Как показано на рисунке, теплоизолированный сосуд разделен на три камеры $A$, $B$ и $C$ равного объема $V_0$ двумя неподвижными теплоизолированными перегородками, в которых имеются клапаны $K_1$ и $K_2$. $V_A = V_B = V_C = V_0$. Левый торец сосуда закрыт теплоизолированным поршнем $H$. Левая камера $A$ содержит $\nu_1 = 1~\text{моль}$ одноатомного газа с давлением $P_0$ и температурой $T_0$, средняя камера $B$ откачана до состояния вакуума, правая камера $C$ содержит $\nu_2 = 2~\text{моля}$ двухатомного газа при температуре $T_c = 0.5T_0$. В начальный момент времени клапаны $K_1$ и $K_2$ закрыты. Все процессы в системе происходят без теплообмена с внешней средой.
Клапан $K_1$ открывают, позволяя газу из $A$ свободно расшириться в вакуум $B$. После установления равновесия газ квазистатически сжимают с помощью поршня $H$, уменьшая объем камеры $A$ на $30\%$ ($V'_A = 0.70V_0$). Найдите температуру и давление рассматриваемой порции газа до и после процесса сжатия.
Держа клапан $K_1$ открытым, открывают также и клапан $K_2$, позволяя двум газам в сосуде смешаться и прийти в равновесие. Найдите давление и температуру смеси.
Держа клапаны $K_1$ и $K_2$ открытыми, объём камеры $A$ квазистатически увеличивают с помощью поршня $H$ до исходного объема $V''_ A = V_0$. Найдите давление и температуру смеси газов после расширения. $\textit{Подсказка}$: Во всех вышеупомянутых процессах газ можно рассматривать как идеальный. Результат расчета может содержать экспоненциальные или дробные выражения. Согласно второму началу термодинамики, когда система, состоящая из идеального газа из в результате обратимого (квазистатического) адиабатического процесса переходит из состояния ($p_i, T_i, V_i$) в состояние ($p_f, T_f, V_f$), справедливо уравнение:$$(\Delta S_1)_{if} = \nu_1 C_{V_1} \ln{ \big( \frac{T_f}{T_i} \big)} + \nu_1 R \ln{ \big( \frac{V_f}{V_i} \big)},$$где $\nu_1$ — число молей газа, $C_{V_1}$ — его молярная теплоемкость при постоянном объеме, $R$ - универсальная газовая постоянная. Когда же система состоит из двух идеальных газов, предыдущее уравнение записывается в виде $$(\Delta S_1)_{if} + (\Delta S_2)_{if} = 0.$$
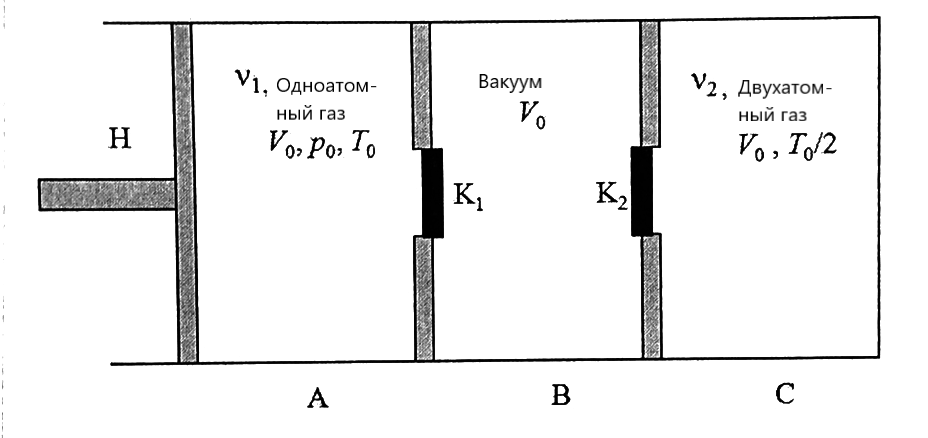
Клапан $K_1$ открывают, позволяя газу из $A$ свободно расшириться в вакуум $B$. После установления равновесия газ квазистатически сжимают с помощью поршня $H$, уменьшая объем камеры $A$ на $30\%$ ($V'_A = 0.70V_0$). Найдите температуру и давление рассматриваемой порции газа до и после процесса сжатия.
Ответ: $P'=\frac{1}{2} \cdot 0.85^{-5/3} P_0$, $T'=0.85^{2/3} T_0$.

Держа клапан $K_1$ открытым, открывают также и клапан $K_2$, позволяя двум газам в сосуде смешаться и прийти в равновесие. Найдите давление и температуру смеси.
Ответ: $T'' = \frac{3 \cdot 0.85^{-2/3}+5}{13} T_0$, $P''=\frac{9 \cdot 0.85^{-2/3}+15}{35.1} P_0$.

Держа клапаны $K_1$ и $K_2$ открытыми, объём камеры $A$ квазистатически увеличивают с помощью поршня $H$ до исходного объема $V''_ A = V_0$. Найдите давление и температуру смеси газов после расширения.
Ответ: $T''' = 0.90^{6/13} \cdot \frac{3 \cdot 0.85^{-2/3}+5}{13} T_0$, $P''' = 0.90^{19/13} \cdot \frac{9 \cdot 0.85^{-2/3}+15}{35.1} P_0$.
Темы:
T, Термодинамика, 2014, Энтропия, Китайские, Уравнение состояния идеального газа